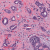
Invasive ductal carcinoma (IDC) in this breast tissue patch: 1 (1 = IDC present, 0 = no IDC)